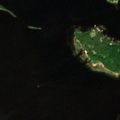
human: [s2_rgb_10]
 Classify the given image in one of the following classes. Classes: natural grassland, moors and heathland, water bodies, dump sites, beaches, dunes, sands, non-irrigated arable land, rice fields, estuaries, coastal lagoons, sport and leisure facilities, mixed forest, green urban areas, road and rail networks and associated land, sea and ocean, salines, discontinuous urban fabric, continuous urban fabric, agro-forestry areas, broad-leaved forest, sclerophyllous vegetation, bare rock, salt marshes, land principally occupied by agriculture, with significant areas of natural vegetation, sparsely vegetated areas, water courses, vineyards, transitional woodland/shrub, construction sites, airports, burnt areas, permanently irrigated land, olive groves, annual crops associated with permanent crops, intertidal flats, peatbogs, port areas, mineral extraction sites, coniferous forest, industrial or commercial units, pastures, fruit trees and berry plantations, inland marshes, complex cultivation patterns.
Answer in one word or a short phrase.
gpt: water bodies